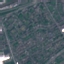
Label: Residential